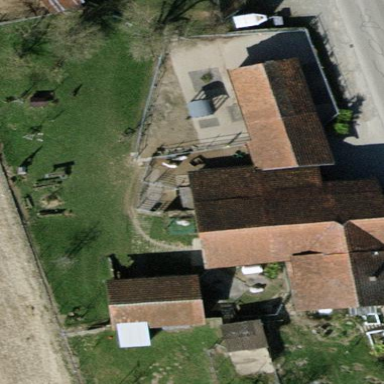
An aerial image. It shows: Farm with farmyard.